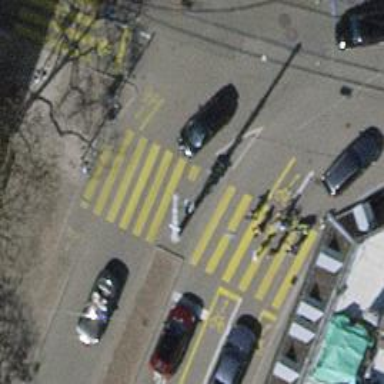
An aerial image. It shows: Kerb barrier.